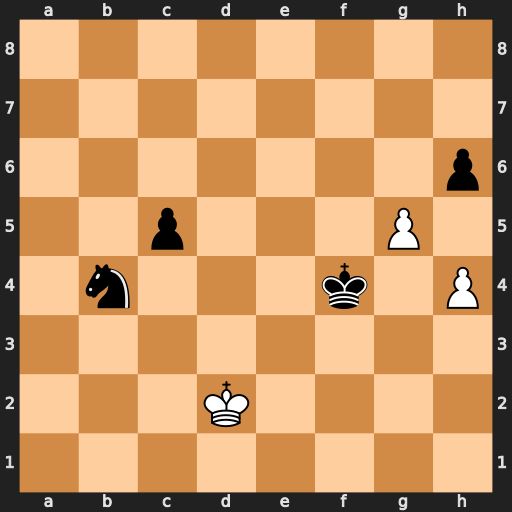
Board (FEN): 8/8/7p/2p3P1/1n3k1P/8/3K4/8
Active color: w
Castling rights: -
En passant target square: -
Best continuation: gxh6 Nd5 h7 Nf6 h8=Q